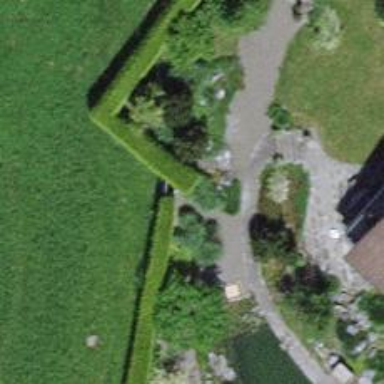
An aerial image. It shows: Hedge barrier.